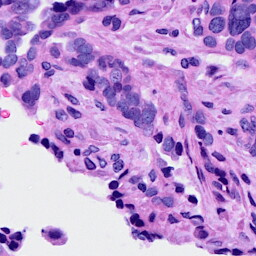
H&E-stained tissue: Ovarian